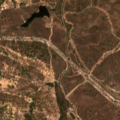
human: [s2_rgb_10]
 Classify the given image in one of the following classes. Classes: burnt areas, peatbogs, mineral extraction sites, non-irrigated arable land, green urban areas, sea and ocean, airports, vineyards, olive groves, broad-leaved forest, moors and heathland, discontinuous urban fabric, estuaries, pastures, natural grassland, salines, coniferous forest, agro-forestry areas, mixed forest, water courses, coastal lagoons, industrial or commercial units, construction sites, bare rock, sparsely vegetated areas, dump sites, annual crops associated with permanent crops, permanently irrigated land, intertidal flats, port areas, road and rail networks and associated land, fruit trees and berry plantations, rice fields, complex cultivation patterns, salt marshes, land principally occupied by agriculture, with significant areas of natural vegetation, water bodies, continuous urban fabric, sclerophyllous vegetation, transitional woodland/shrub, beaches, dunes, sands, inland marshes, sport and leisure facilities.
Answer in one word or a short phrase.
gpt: agro-forestry areas, broad-leaved forest, natural grassland, transitional woodland/shrub